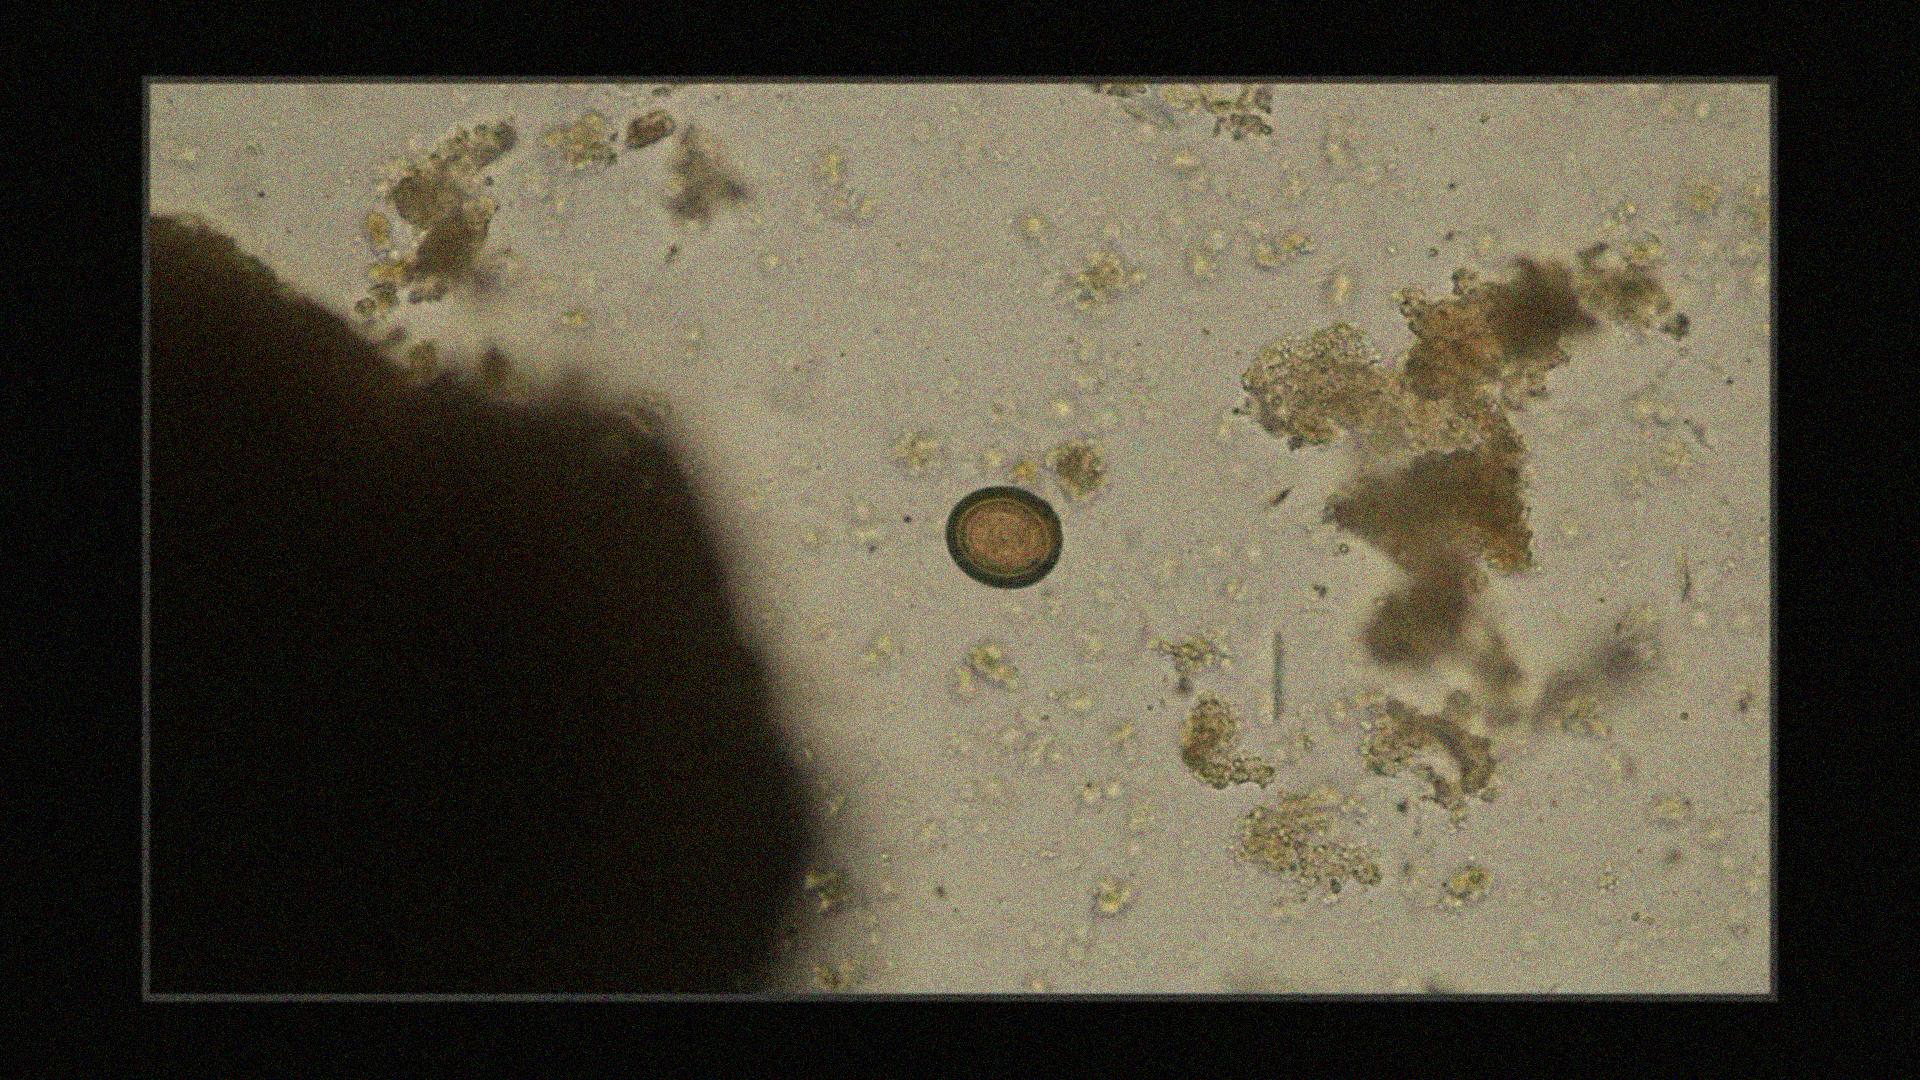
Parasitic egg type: Taenia spp. egg